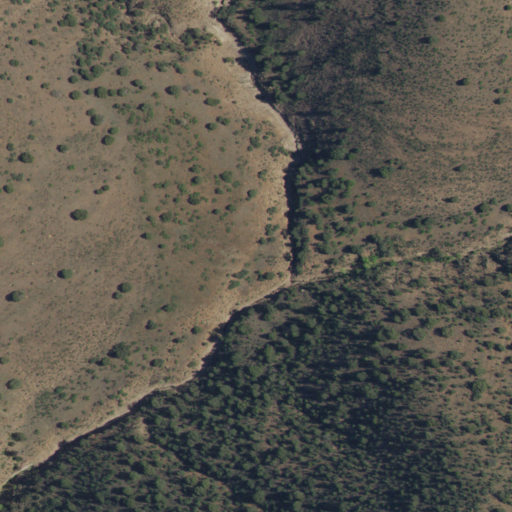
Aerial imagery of valley in New Mexico named Slick Rock Canyon containing shrub and evergreen forest